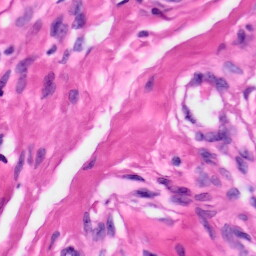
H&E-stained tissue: Skin